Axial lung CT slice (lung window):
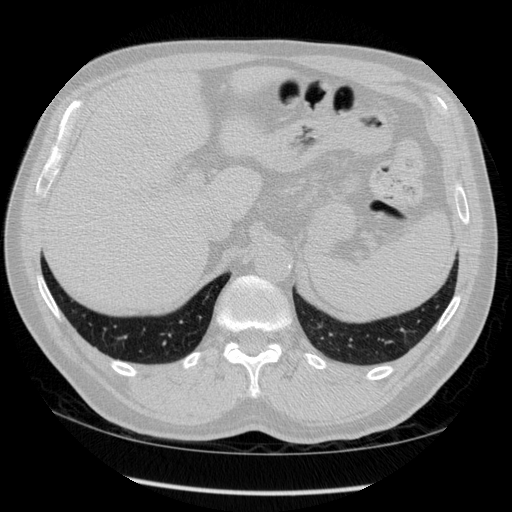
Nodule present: no